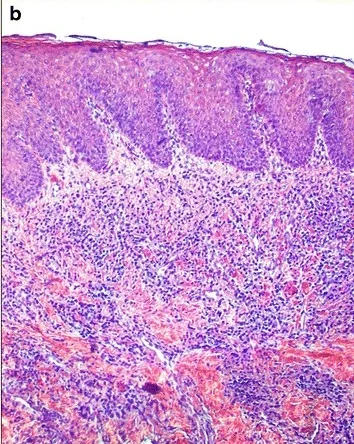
Non-syndromic, diffuse, hereditary gingival fibromatosis in a 32-year-old female treated at the Department of Periodontology and Oral Medicine, Jagiellonian University, Collegium Medicum, Krakow, Poland. B; Hematoxylin and eosin staining shows epithelial acanthosis and atypically abundant inflammatory infiltrates distributed in the subepithelial and connective tissue, original magnific. 100x. Histological staining was performed at Microbiology Department, Jagiellonian University, Krakow, Poland.
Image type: pathology (h&e)